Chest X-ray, PA view. Patient: 58 years old, sex F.
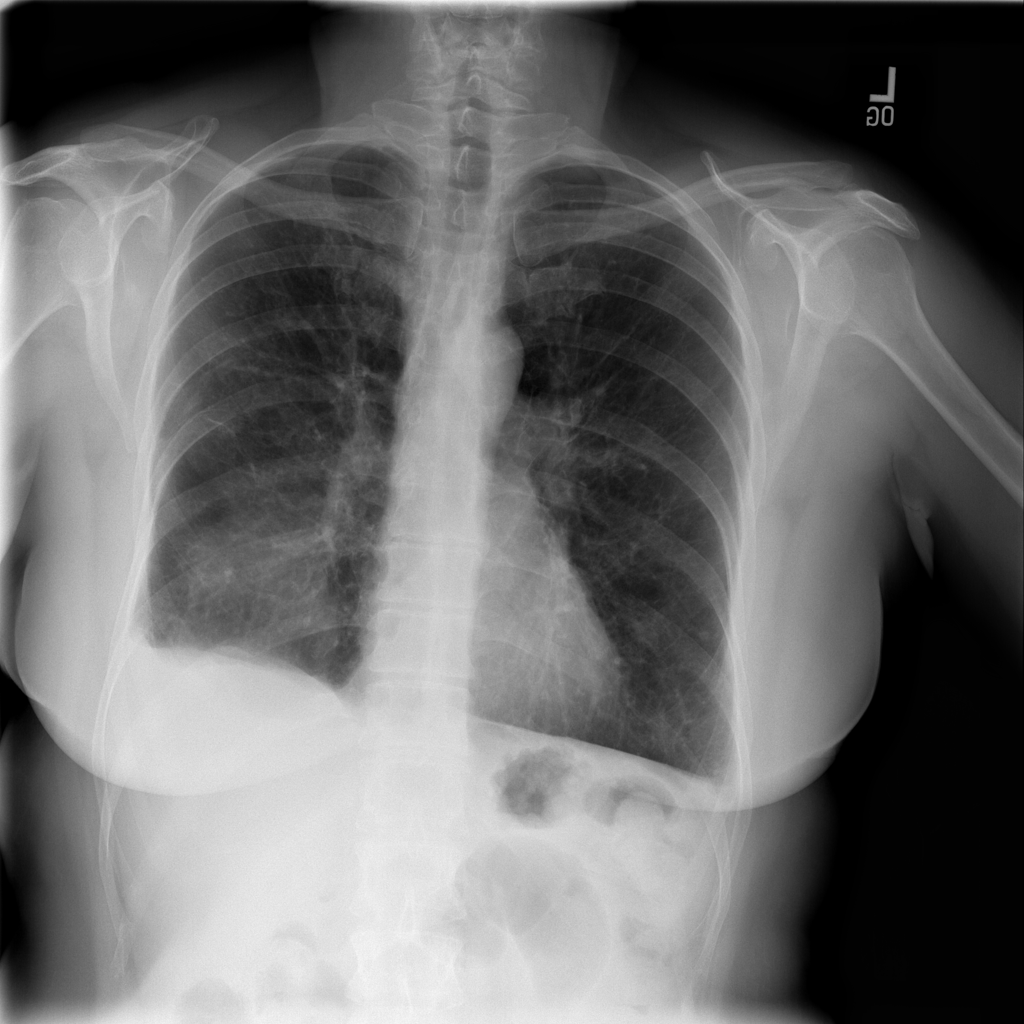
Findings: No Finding